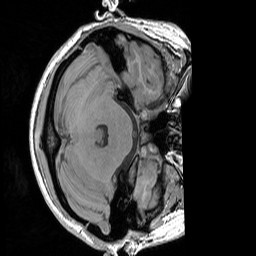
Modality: T1w
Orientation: axial
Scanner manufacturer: siemens
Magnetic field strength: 3 T
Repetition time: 1.83 s
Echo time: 0.00303 s